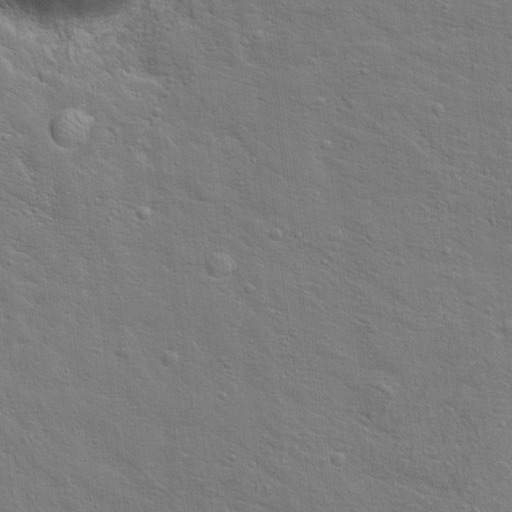
Classes present: Background